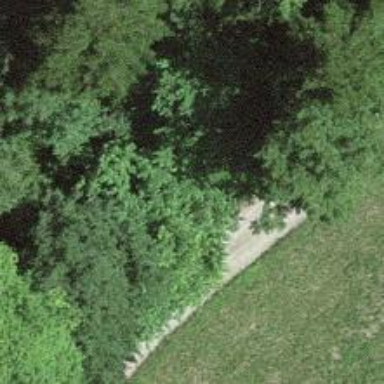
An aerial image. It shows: Well-maintained track road of grade 1.